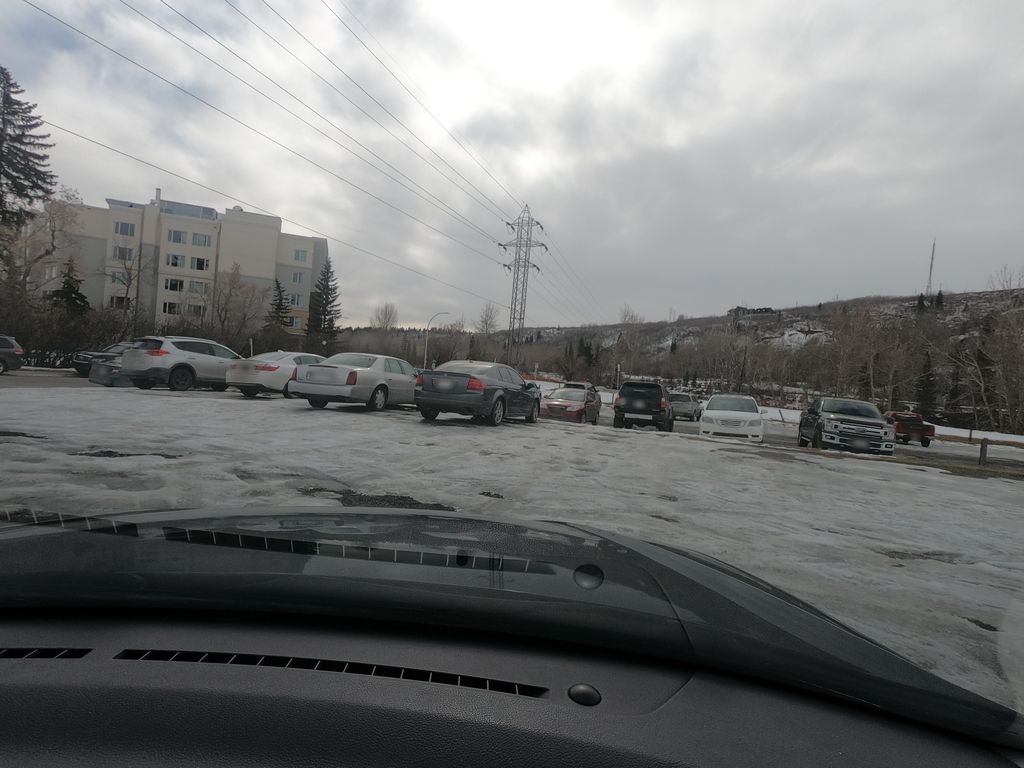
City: calgary